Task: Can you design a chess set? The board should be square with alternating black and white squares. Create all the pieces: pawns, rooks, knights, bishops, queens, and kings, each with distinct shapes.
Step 592:
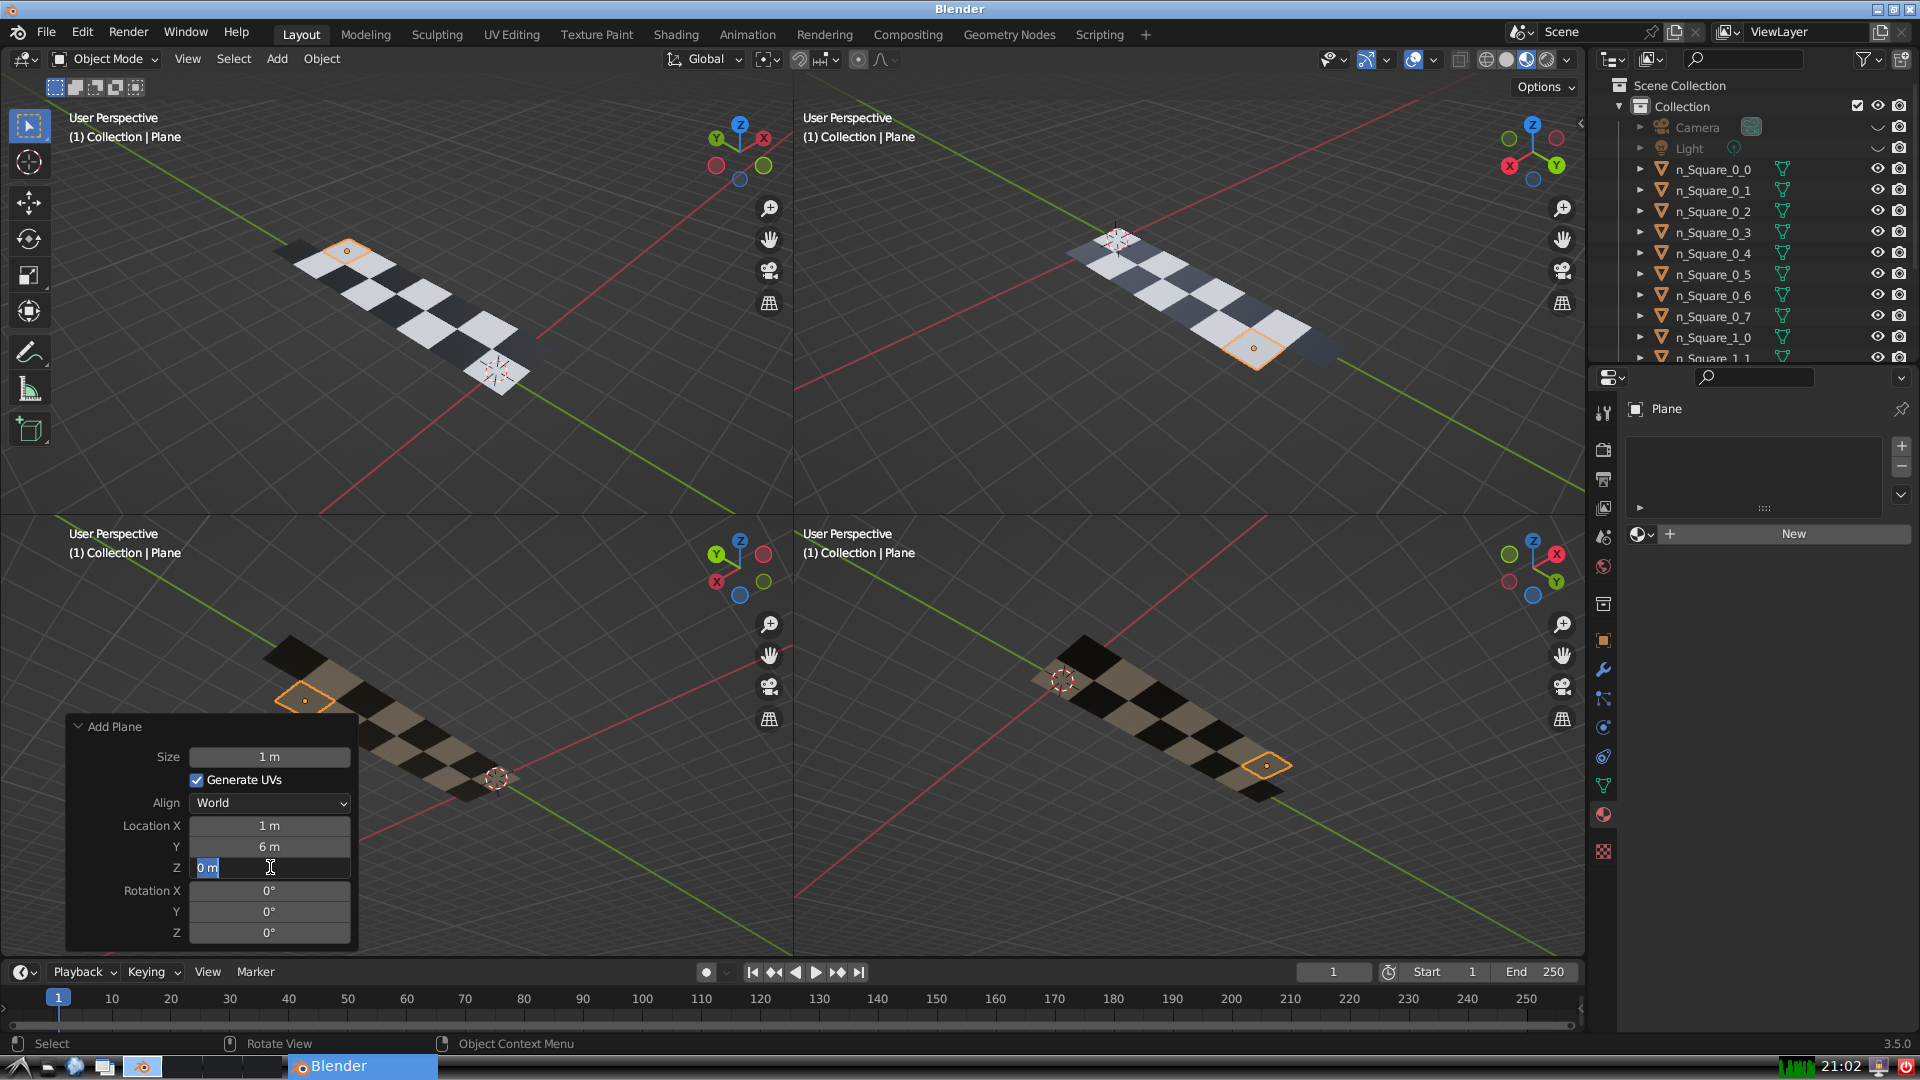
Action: input_text: 0.0